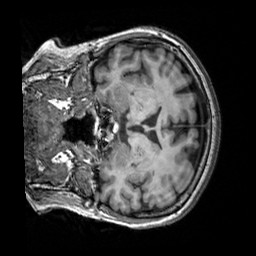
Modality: T1w
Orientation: coronal
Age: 67
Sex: female
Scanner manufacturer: siemens
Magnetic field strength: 3 T
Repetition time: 2.3 s
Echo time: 0.00303 s